Question: I'm developing an app that has live video,
I managed to implement , but I have a problem, I need to remove everything from the screen, this is just missing:

Here is my code:
'''
<shared:MediaPlayerElement
x:Name="MediaPlayerElementPlayer"
EnableRendererDiscovery="True"
HorizontalOptions="FillAndExpand"
LibVLC="{Binding LibVLC}"
MediaPlayer="{Binding MediaPlayer}"
VerticalOptions="Start">
<shared:MediaPlayerElement.PlaybackControls>
<shared:PlaybackControls
IsAspectRatioButtonVisible="False"
IsAudioTracksSelectionButtonVisible="False"
IsCastButtonVisible="False"
IsClosedCaptionsSelectionButtonVisible="False"
IsPlayPauseButtonVisible="False"
IsRewindButtonVisible="False"
IsSeekBarVisible="False"
IsSeekButtonVisible="False"
IsSeekEnabled="False"
IsStopButtonVisible="False"
KeepScreenOn="False"
MainColor="{StaticResource Cor8}"
ShowAndHideAutomatically="True" />
</shared:MediaPlayerElement.PlaybackControls>
</shared:MediaPlayerElement>
'''
'''
private void ConstruirLibVLC()
{
Core.Initialize();
Contexto.LibVLC = new LibVLC(enableDebugLogs: true);
Media media = new Media(Contexto.LibVLC, new Uri(TransmissaoAoVivoHelper.UrlTransmissaoAoVivo));
Contexto.MediaPlayer = new MediaPlayer(media)
{
EnableHardwareDecoding = true,
};
media.Dispose();
Contexto.MediaPlayer.Play();
}
'''
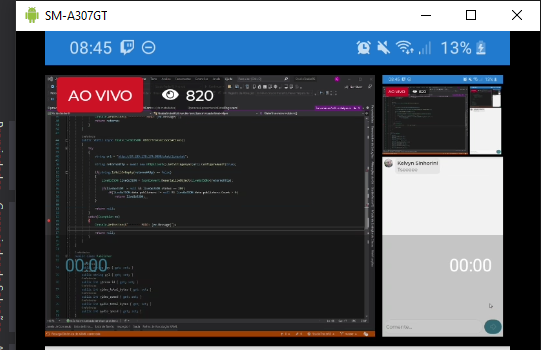
Answer: Not sure what you mean. If you want to have only the video player, why not using the VideoView element instead of MediaPlayerElement (which is a view that already embeds commonly-used controls, like buttons, a seekbar...)